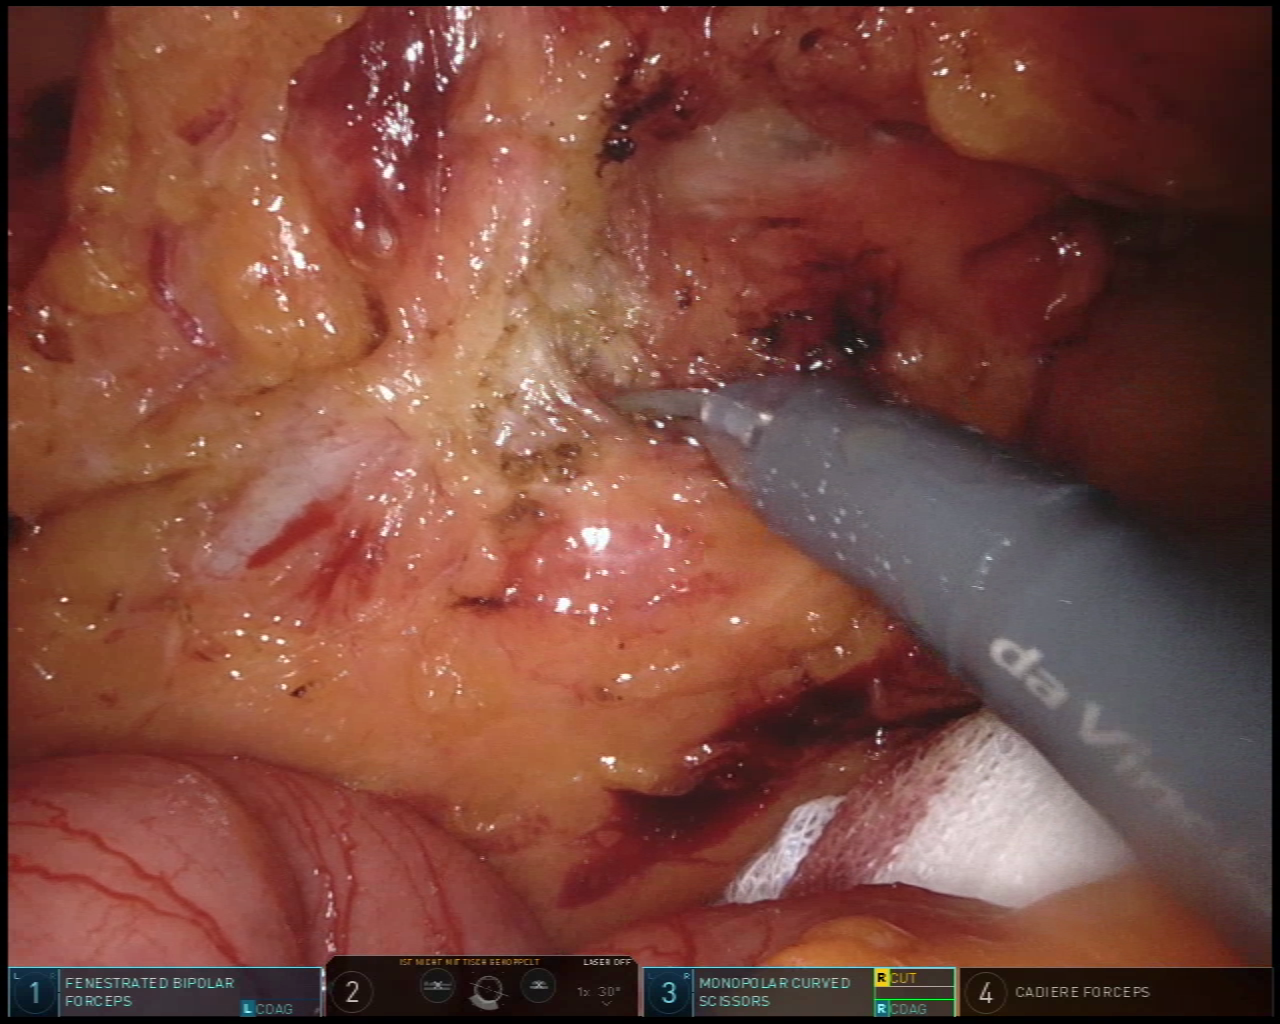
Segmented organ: inferior_mesenteric_artery
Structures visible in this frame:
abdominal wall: no
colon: no
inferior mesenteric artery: yes
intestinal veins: no
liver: no
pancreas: no
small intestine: yes
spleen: no
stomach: no
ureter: no
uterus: no
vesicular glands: no